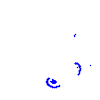
Particle: electron